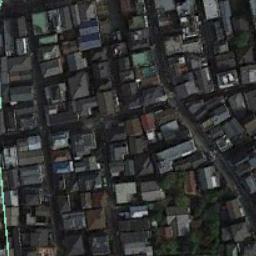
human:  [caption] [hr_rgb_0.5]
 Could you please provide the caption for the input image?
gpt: The dense residential is next to the road .

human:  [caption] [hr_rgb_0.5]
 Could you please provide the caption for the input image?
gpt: The houses in the residential area are different in size and color .

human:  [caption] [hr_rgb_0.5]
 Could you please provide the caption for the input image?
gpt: A dense residential area has lots of houses next to each other and some roads go through the residential area .

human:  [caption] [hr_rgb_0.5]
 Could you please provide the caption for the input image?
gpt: In densely populated areas there are many roads and densely arranged houses of different sizes and shapes .

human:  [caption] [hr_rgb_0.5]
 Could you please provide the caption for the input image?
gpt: There are many black buildings on a dense residential area .